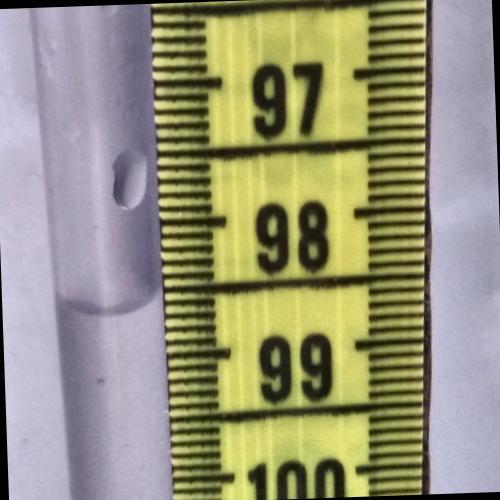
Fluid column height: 98.6 cm